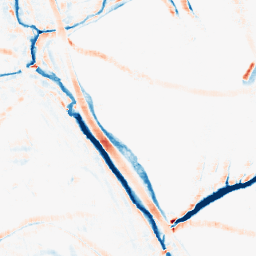
Category: morphological
Decomposition family: morphological_rect
Decomposition parameters: operation: average
width: 10
height: 10
Upsampling method: sinc_blackman
Upsampling parameters: scale: 8
kernel_size: 16
Upsampling scale: 8